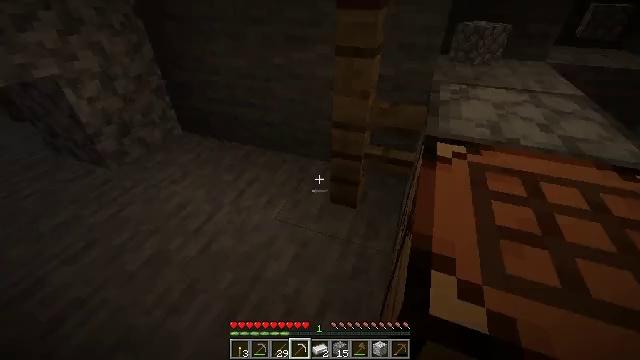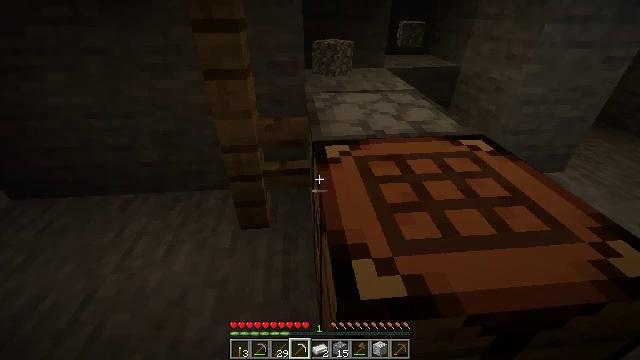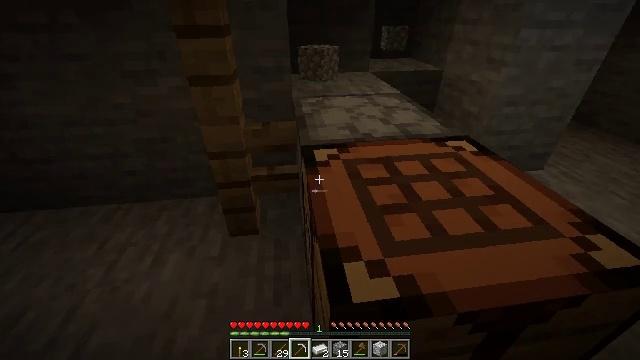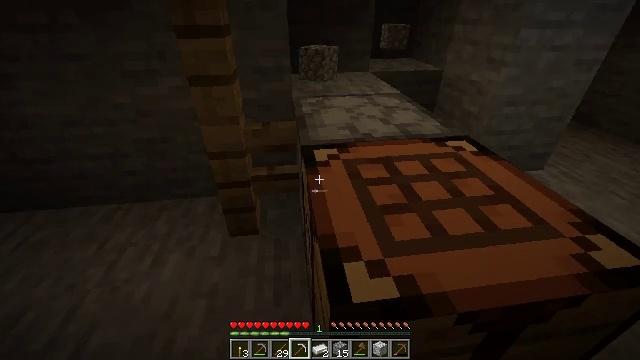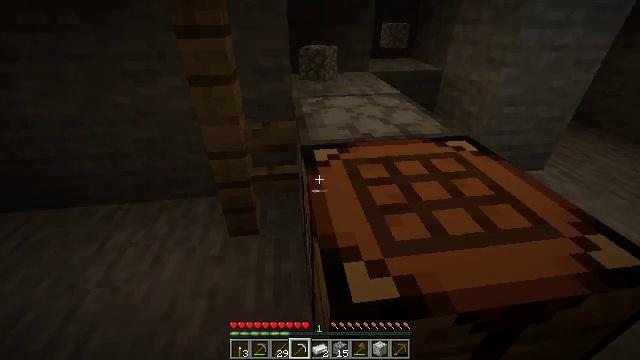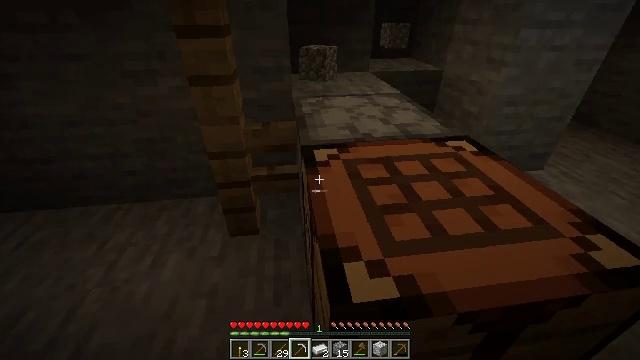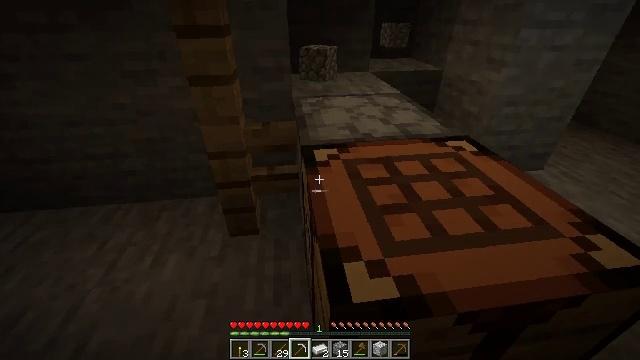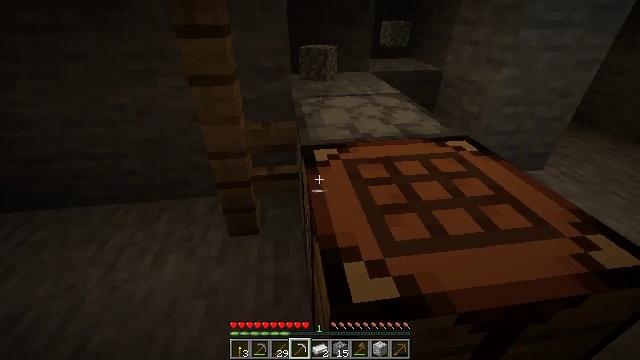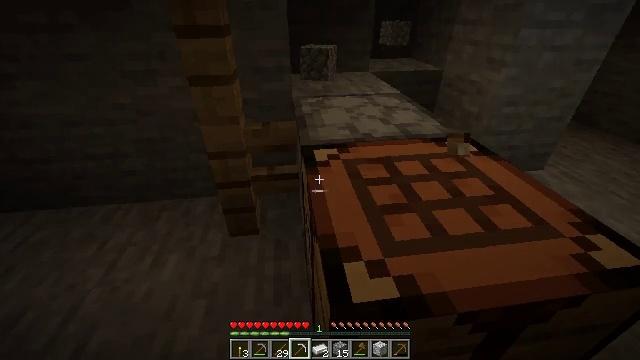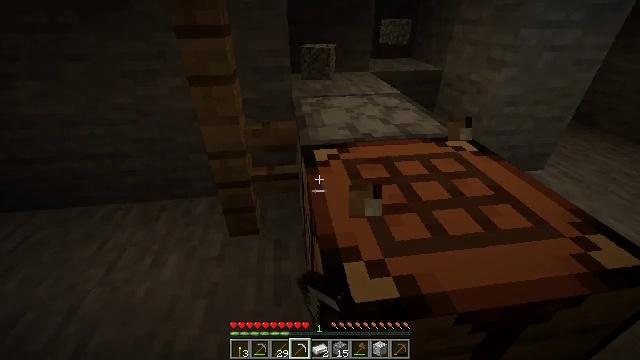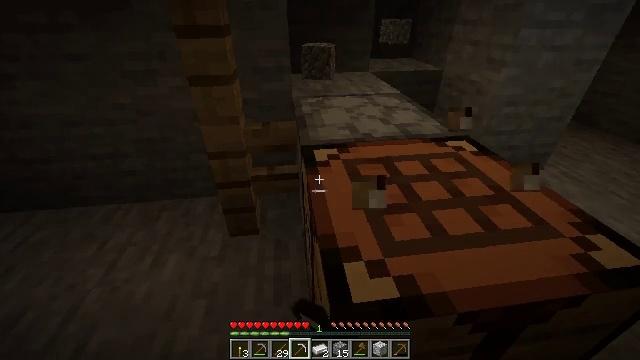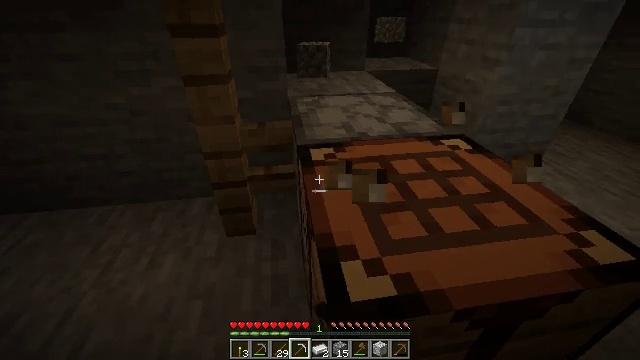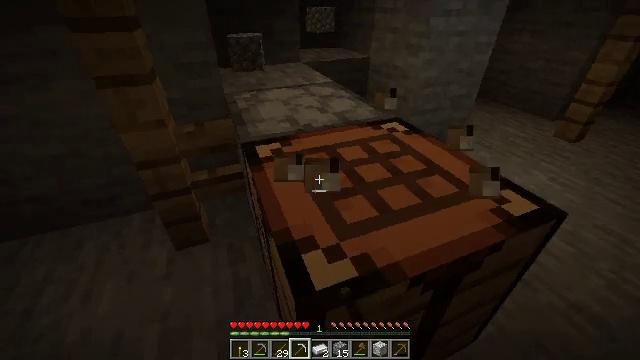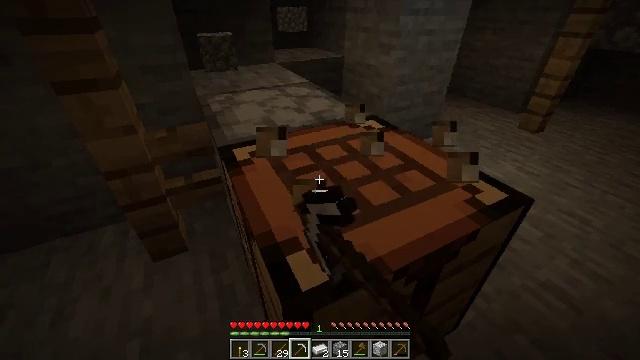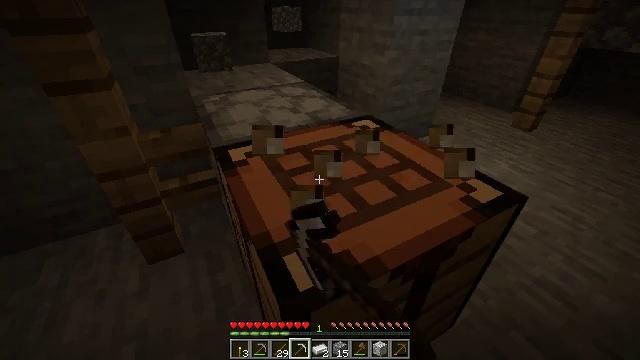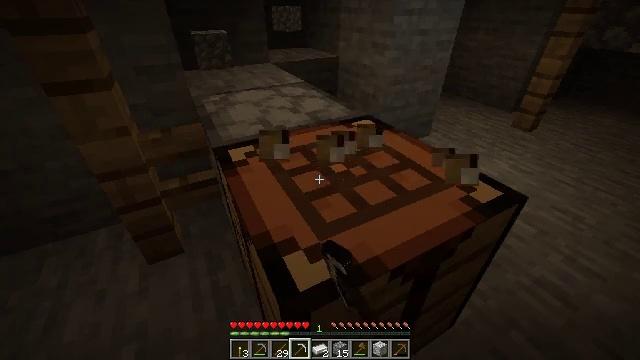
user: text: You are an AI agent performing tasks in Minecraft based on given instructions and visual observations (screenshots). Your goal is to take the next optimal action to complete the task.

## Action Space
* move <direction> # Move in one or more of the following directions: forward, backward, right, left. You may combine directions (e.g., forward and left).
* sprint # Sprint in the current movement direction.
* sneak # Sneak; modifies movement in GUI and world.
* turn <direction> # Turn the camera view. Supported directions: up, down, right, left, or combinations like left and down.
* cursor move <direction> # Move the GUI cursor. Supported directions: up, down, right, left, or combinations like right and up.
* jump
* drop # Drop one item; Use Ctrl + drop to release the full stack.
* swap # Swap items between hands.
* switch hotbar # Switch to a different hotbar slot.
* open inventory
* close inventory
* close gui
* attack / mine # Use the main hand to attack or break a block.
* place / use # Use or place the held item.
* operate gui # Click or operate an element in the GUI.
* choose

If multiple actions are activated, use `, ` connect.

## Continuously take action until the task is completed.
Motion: motion action
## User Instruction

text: Left click on the crafting table
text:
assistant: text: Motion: turn right and up
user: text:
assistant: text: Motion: turn right
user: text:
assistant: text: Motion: no_op
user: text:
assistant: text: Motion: no_op
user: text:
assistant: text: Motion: no_op
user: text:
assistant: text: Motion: no_op
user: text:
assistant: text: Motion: no_op
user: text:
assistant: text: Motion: attack / mine
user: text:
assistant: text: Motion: attack / mine
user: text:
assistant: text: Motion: attack / mine
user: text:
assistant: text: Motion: attack / mine
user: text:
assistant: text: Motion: turn right and down, attack / mine
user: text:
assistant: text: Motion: turn right, attack / mine
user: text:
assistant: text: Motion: turn right, attack / mine
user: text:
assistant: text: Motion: attack / mine
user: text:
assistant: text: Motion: attack / mine
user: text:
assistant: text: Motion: attack / mine
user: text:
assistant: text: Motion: attack / mine
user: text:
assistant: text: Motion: attack / mine
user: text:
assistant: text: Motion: attack / mine
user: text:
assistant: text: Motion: attack / mine
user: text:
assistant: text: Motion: attack / mine
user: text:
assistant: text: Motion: attack / mine
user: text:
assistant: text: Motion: attack / mine
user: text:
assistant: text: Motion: attack / mine
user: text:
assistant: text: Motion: attack / mine
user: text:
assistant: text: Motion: attack / mine
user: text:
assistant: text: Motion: attack / mine
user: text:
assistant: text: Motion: attack / mine
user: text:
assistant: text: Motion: attack / mine